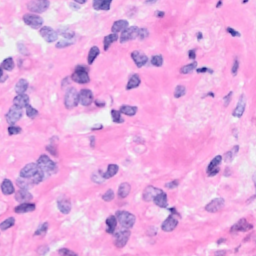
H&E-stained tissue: Breast